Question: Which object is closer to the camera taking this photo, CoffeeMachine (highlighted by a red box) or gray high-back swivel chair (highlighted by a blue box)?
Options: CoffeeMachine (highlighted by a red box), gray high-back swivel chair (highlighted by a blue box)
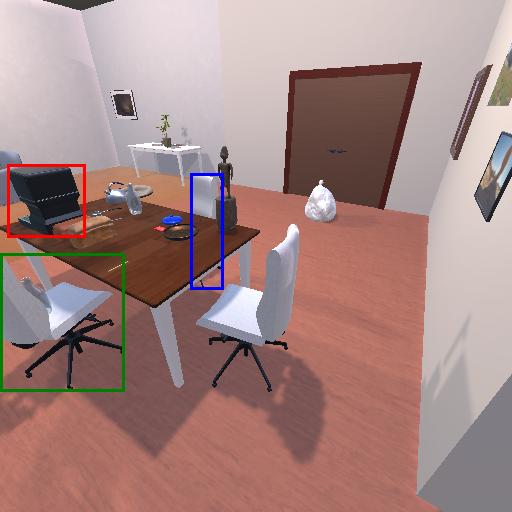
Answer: CoffeeMachine (highlighted by a red box)